Question: I'm trying to get the project name via code ('TestGetAssemblyName'):

I've tried 'System.Reflection.Assembly.GetExecutingAssembly().GetName().Name' but this returns some weird jumble of characters, looks dynamically generated. Is there a way to get 'TestGetAssemblyName' returned to me via code?
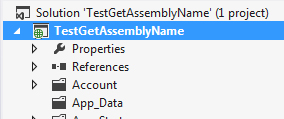
Answer: . Moreover it won't be written anywhere in your compiled assembly so you can't access that name from code.
Assuming 'MyType' is a type defined in your assembly you can use 'AssemblyTitleAttribute' attribute (usually defined in 'AssemblyInfo.cs') to read given title (unrelated to compiled assembly name or code namespace):
'''
var assembly = typeof(MyType).Assembly;
var attribute = assembly
.GetCustomAttributes(typeof(AssemblyTitleAttribute), true)
.OfType<AssemblyTitleAttribute>()
.FirstOrDefault();
var title = attribute != null ? attribute.Title : "";
'''
This ('AssemblyTitleAttribute') is just one of the attributes defined in 'AssemblyInfo.cs', pick the one that best fit your requirement.
On the other way you may use assembly name ('Name' property from 'Assembly') to get compiled assembly name (again this may be different from assembly title and from project title too).
To make it you have to put it (of course!) somewhere in your code:
'''
public static class App
{
public static string Name
{
get
{
if (_name == null)
{
var assembly = typeof(App).Assembly;
var attribute = assembly
.GetCustomAttributes(typeof(AssemblyTitleAttribute), true)
.OfType<AssemblyTitleAttribute>()
.FirstOrDefault();
_name = attribute != null ? attribute.Title : "";
}
return _name;
}
}
private string _name;
}
'''
To be used as:
'''
<a href="server/App?appName=<% App.Name %> />
'''